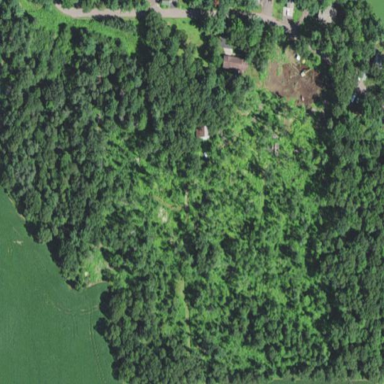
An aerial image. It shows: Forest area.